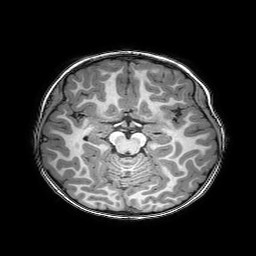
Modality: T1w
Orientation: coronal
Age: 6
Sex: female
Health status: healthy